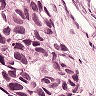
Metastatic tissue present: yes